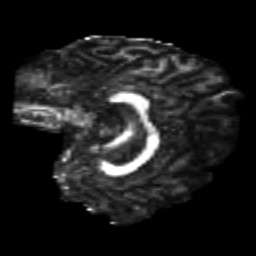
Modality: FA
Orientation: sagittal
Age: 21
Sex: male
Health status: healthy
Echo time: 0.074 s